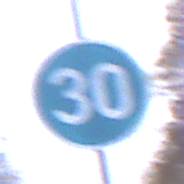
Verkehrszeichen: VorgeschriebeneMindestgeschwindigkeit
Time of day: SunriseSunset
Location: Outdoor (Urban)
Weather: PartlyCloudy
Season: NotSpecified
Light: Natural